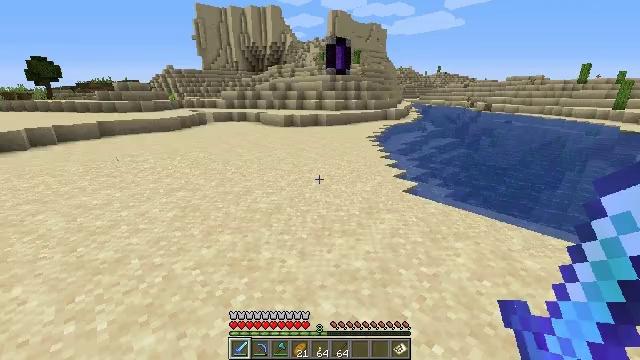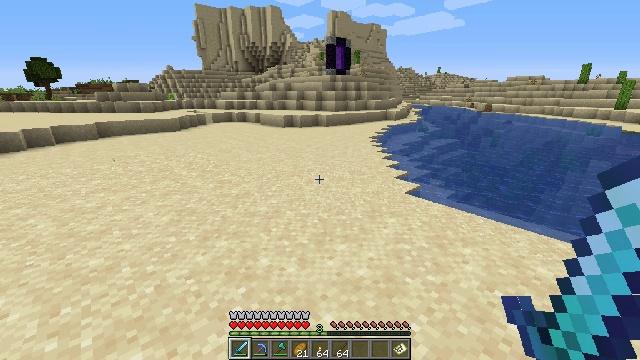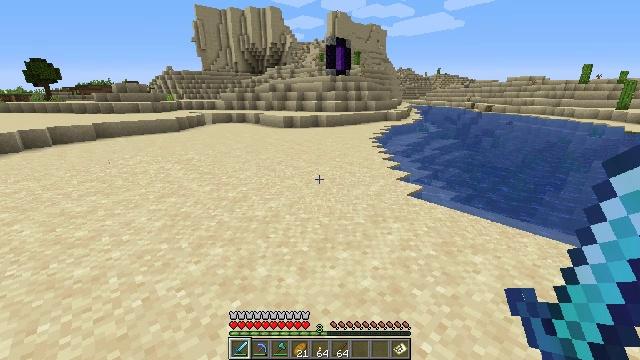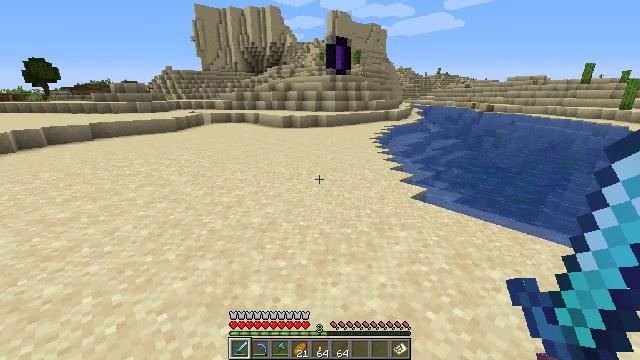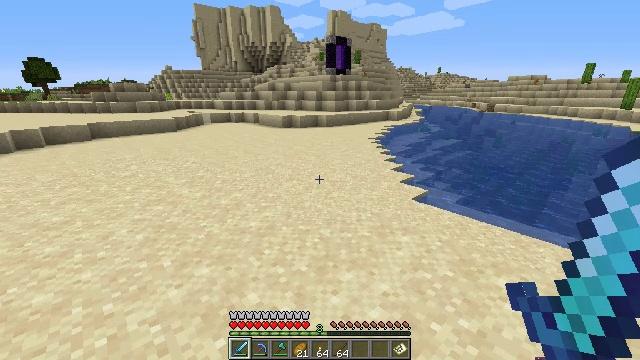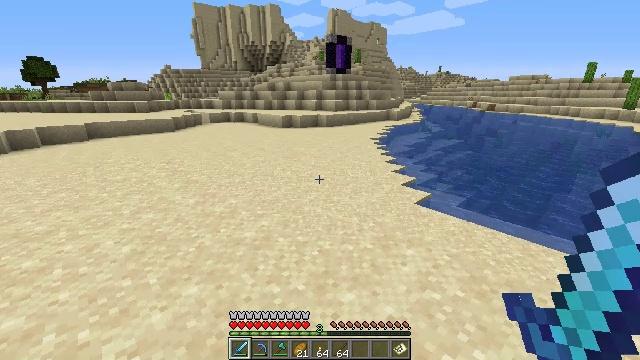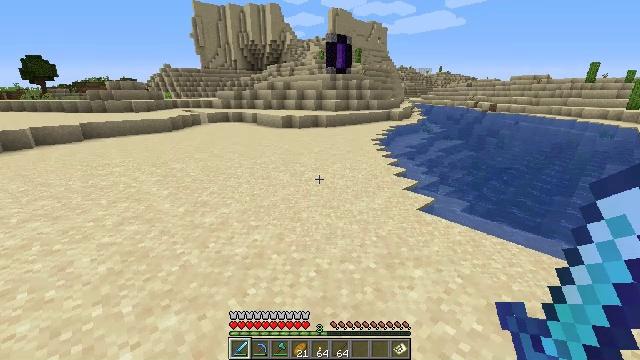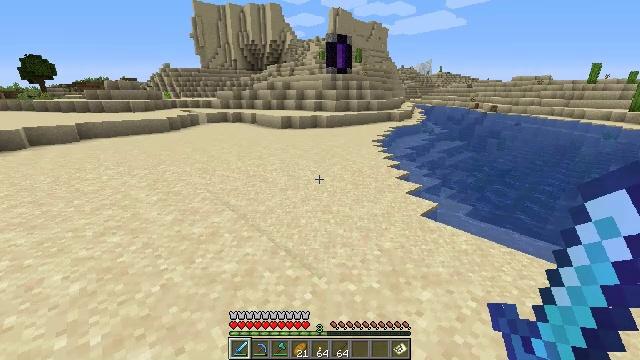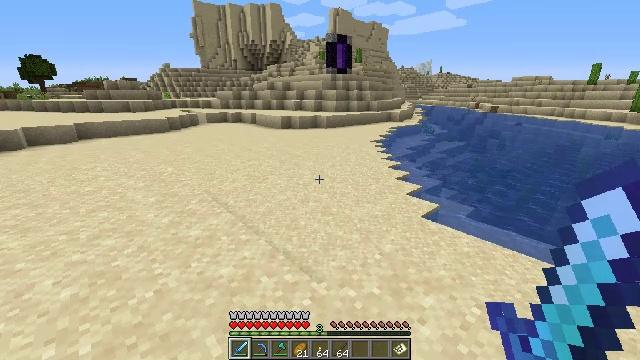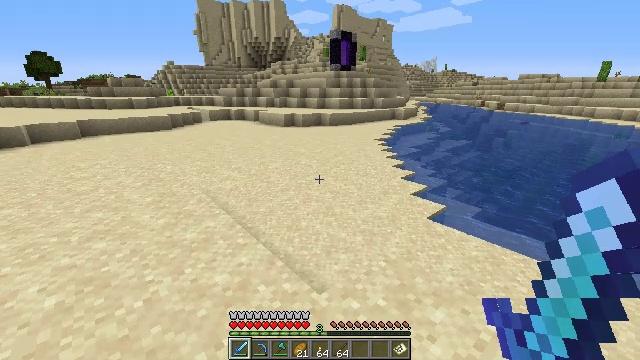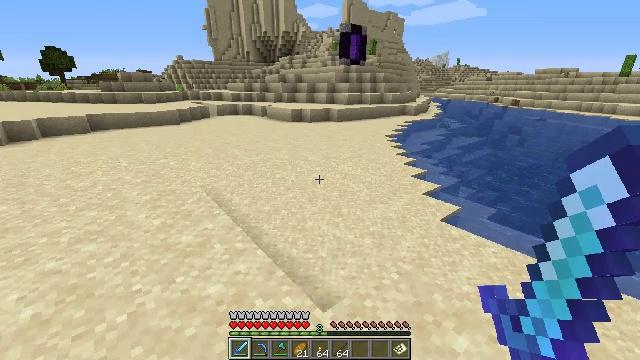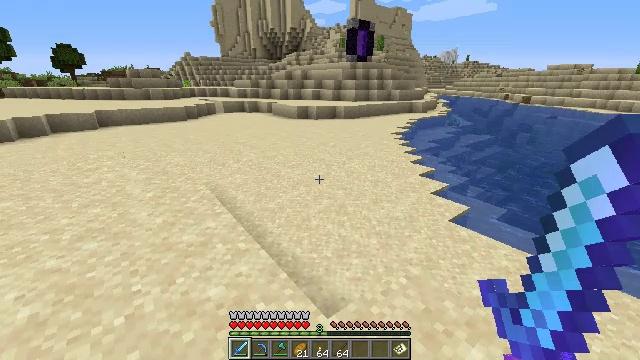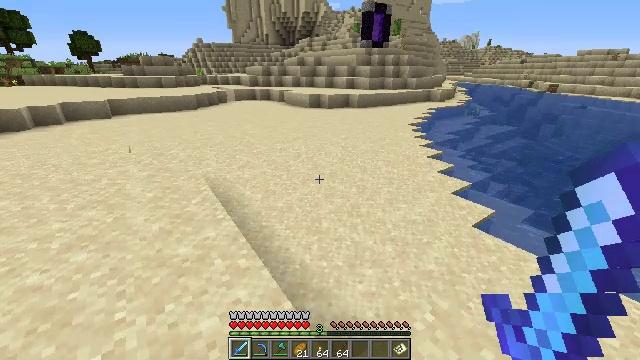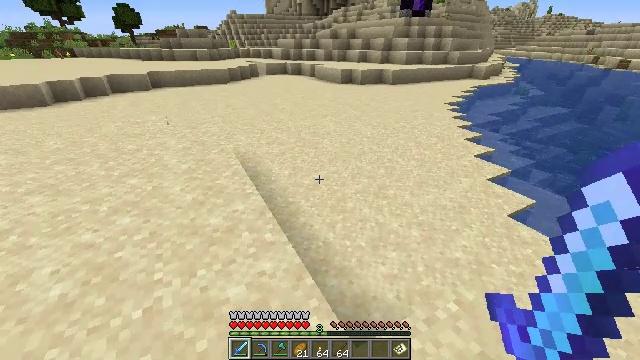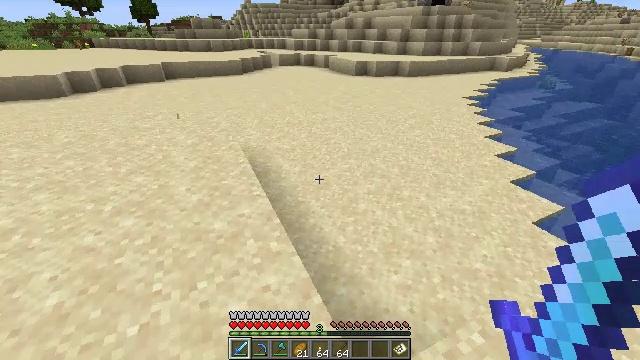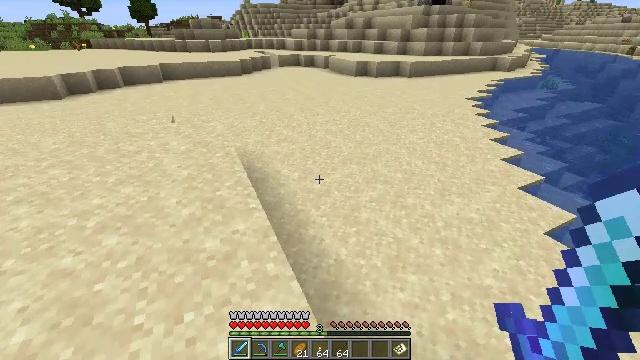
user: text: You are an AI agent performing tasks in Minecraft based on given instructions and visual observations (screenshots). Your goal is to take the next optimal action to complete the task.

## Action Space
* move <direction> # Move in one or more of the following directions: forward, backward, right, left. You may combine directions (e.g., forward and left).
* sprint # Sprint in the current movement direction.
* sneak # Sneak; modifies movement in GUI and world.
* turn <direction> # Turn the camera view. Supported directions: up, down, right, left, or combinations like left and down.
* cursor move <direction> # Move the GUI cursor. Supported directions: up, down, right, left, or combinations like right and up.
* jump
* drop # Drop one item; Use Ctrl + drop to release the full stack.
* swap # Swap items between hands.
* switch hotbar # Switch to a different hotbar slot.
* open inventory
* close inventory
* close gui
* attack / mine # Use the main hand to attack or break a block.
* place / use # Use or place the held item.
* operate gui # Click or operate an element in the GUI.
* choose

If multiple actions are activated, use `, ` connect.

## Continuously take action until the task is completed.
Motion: motion action
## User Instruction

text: Gather a dead bush.
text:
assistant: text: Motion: move forward
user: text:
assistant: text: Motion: move forward
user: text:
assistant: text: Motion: move forward
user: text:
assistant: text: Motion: move forward
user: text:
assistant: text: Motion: move forward
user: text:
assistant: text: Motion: move forward
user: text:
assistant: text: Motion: move forward
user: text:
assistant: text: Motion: move forward
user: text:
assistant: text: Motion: move forward
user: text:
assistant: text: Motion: move forward, turn left and down
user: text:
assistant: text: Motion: move forward, turn left
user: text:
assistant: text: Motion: move forward, turn left and down
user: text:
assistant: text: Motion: move forward, turn left and down
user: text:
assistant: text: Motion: move forward, turn left and down
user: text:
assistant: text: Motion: move forward
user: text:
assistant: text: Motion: move forward, attack / mine
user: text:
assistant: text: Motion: move forward, attack / mine
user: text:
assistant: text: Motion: move forward, attack / mine
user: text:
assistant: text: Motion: move forward
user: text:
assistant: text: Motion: move forward
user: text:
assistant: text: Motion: move forward
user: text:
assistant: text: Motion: move forward
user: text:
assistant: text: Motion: move forward
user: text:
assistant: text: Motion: move forward
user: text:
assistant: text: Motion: move forward
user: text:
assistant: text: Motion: move forward
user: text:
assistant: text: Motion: move forward
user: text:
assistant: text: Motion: move forward
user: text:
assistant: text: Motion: move forward
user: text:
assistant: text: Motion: move forward